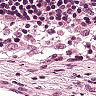
Metastatic tissue present: no